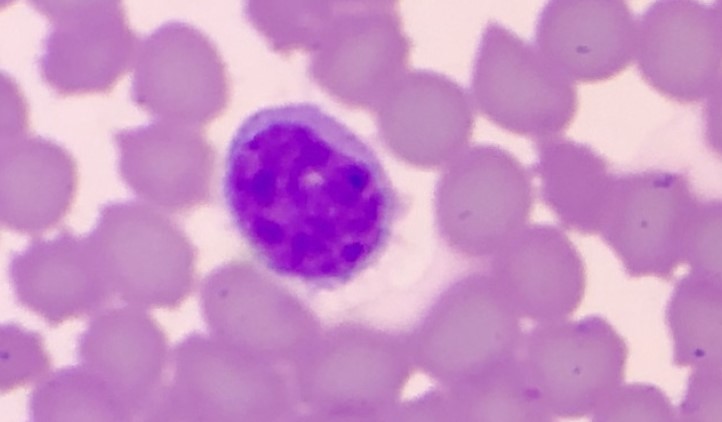
White blood cell type: Lymphocyte